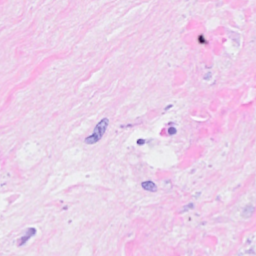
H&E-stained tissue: Breast